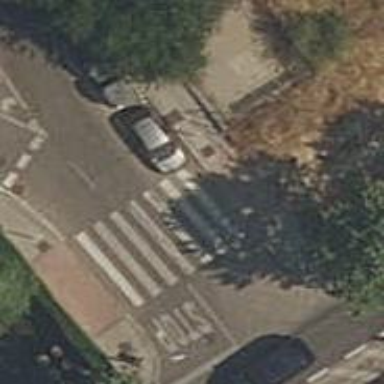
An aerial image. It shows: Footway with zebra crossing.